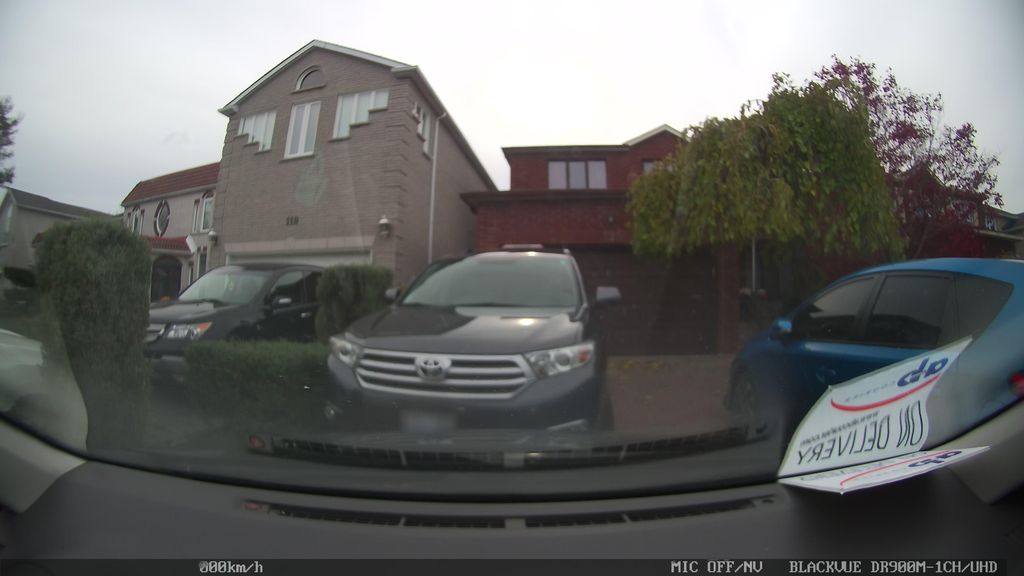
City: toronto